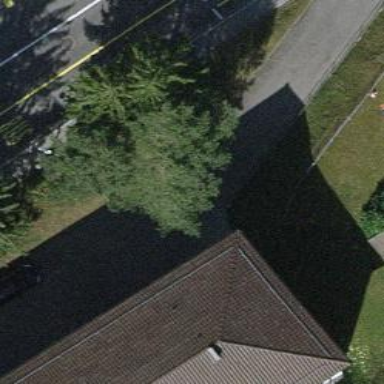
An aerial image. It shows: Urban tree with needle-leaved evergreen foliage.